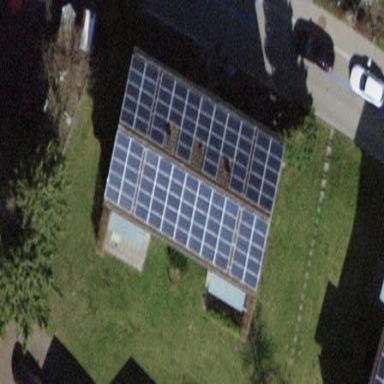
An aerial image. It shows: Building with solar photovoltaic panel generator.